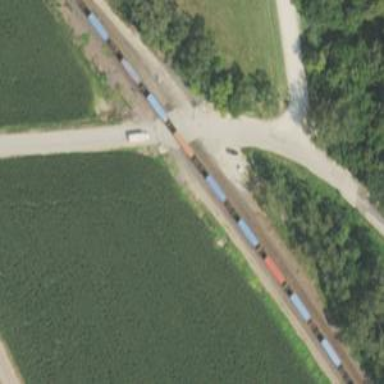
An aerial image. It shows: Level crossing with lights at railway intersection.